Chest X-ray. View position: PA
Patient age: 26
Patient sex: F
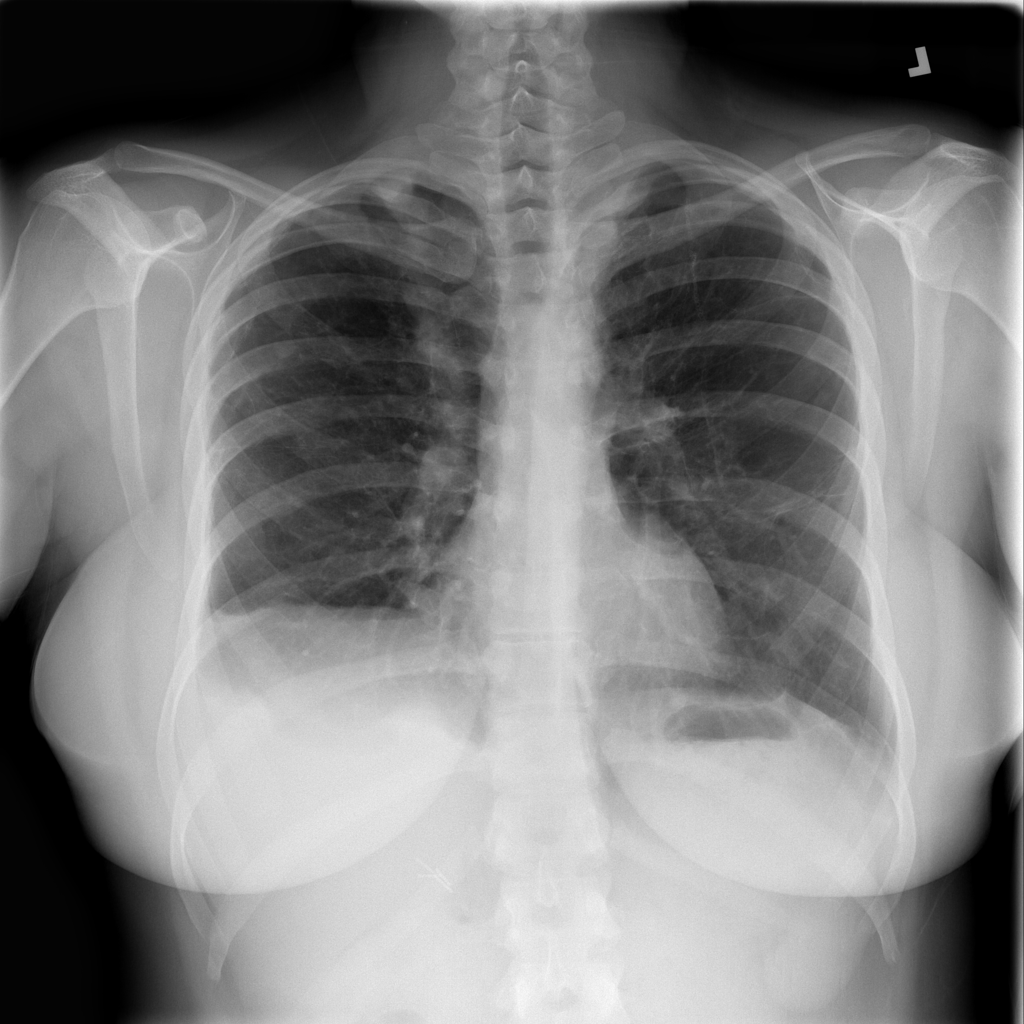
Finding: Pneumothorax